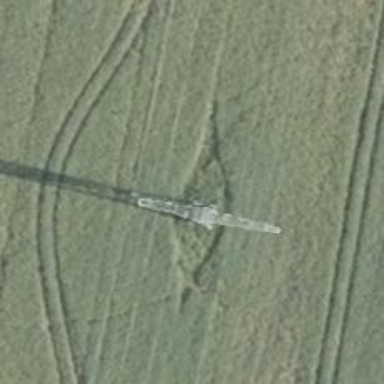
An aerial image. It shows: Power tower.